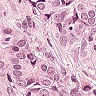
Metastatic tissue present: yes